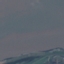
Land use / land cover class: SeaLake